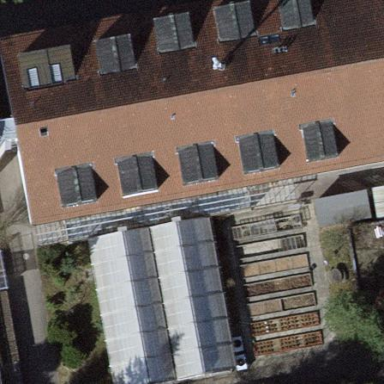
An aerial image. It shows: Greenhouse.